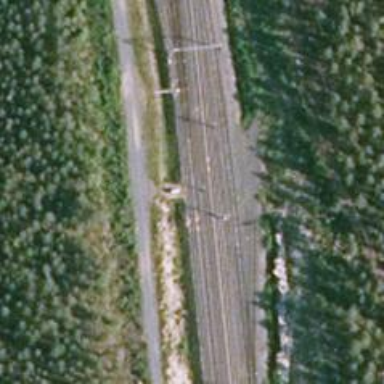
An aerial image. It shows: Railway signal.